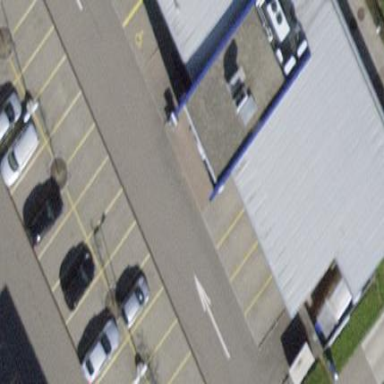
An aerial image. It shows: Street-side parking area.